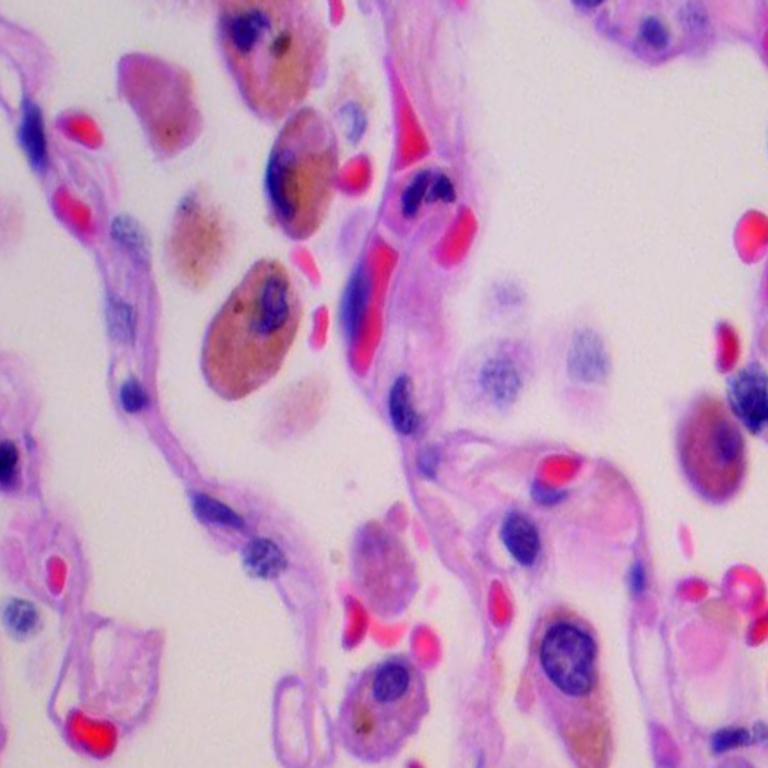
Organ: lung
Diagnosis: benign